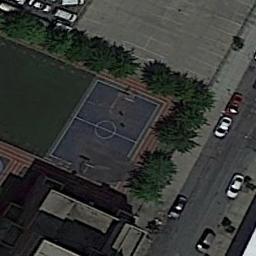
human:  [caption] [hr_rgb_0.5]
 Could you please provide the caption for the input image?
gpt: Next to the road are the parking lot,Basketball court and some buildings,With some trees in between .

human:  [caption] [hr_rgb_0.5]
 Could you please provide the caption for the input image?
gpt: Several cars were parked near the basketball court .

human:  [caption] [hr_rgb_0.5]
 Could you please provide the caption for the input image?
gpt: There is a basketball court on the open place with a road pass by .

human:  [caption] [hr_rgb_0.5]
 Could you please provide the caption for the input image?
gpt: A basketball court surrounded by the green belt while some buildings and some cars beside .

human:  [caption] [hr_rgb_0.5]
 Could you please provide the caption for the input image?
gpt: Four cars are on the road next to the basketball court .